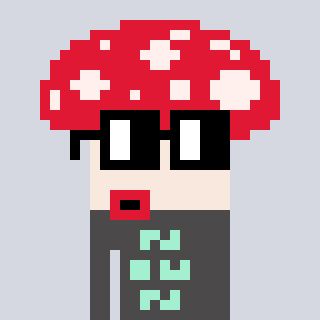
a pixel art character with square black glasses, a mushroom-shaped head and a grayscale-colored body on a cool background